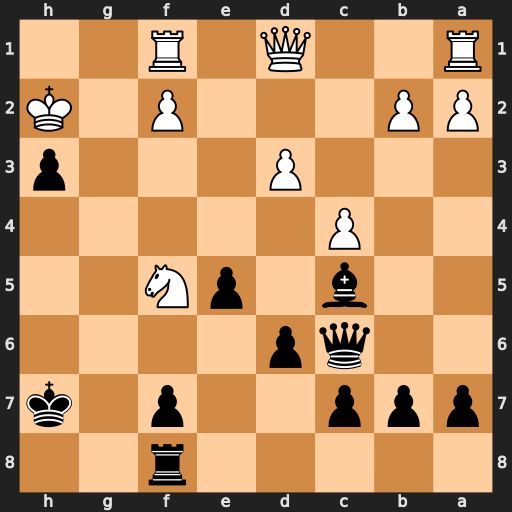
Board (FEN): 5r2/ppp2p1k/2qp4/2b1pN2/2P5/3P3p/PP3P1K/R2Q1R2
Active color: b
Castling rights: -
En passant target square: -
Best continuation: Qg2#